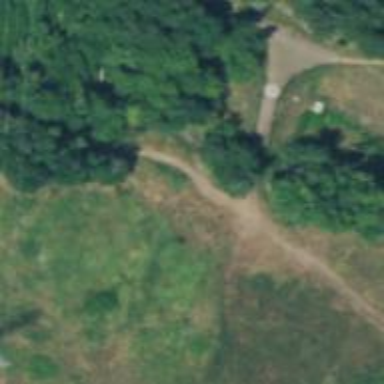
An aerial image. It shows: Path.